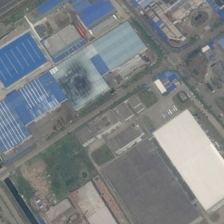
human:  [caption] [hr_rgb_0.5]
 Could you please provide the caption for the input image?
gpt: some large buildings are in an industrial area .

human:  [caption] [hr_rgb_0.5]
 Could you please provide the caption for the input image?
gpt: some large buildings are in an industrial area .

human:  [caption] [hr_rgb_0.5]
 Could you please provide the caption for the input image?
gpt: the factory is very large and has some plants in it .

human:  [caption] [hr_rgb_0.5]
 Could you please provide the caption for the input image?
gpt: a factory that doesn't know what to do .

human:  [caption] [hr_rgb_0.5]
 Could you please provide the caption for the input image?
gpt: a factory that doesn't know what to do .